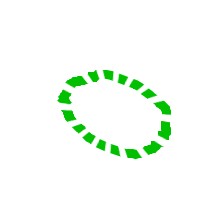
Shape: circle